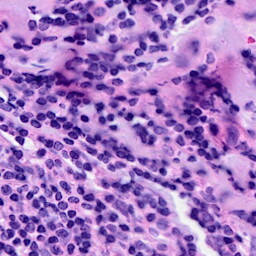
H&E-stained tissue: Breast